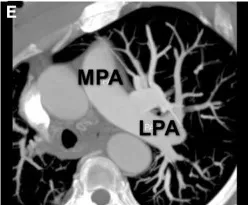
An UAPA was incidentally revealed by MDCTA.
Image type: radiology (ct)